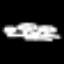
Label: mushroom